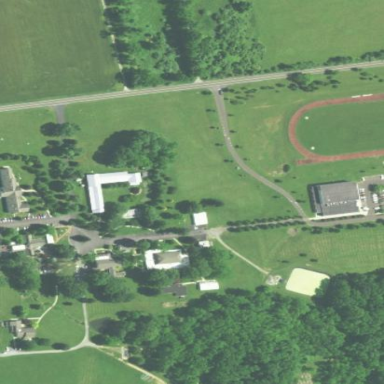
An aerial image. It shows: School.